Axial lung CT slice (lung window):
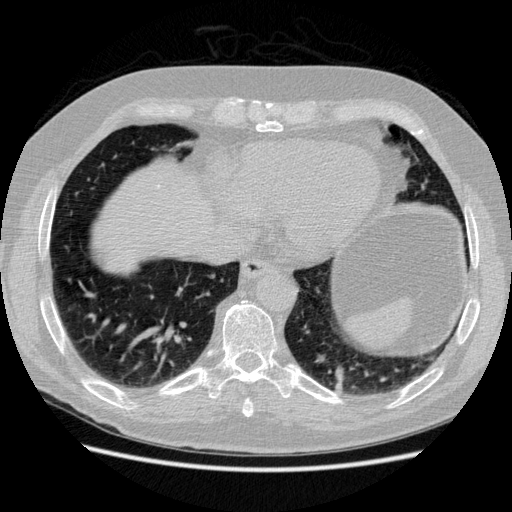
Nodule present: no